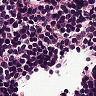
Metastatic tissue present: no